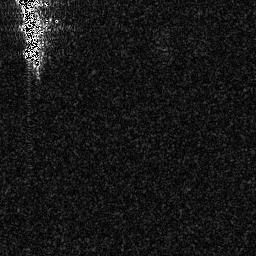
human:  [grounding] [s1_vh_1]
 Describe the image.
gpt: In the satellite image, there is  <ref>1 large ship </ref> <box>[[5, 0, 18, 27, 0]]</box> located at top left.